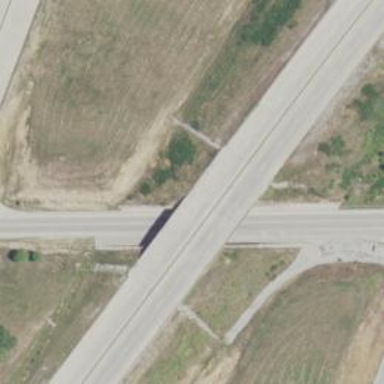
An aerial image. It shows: Bridge over trunk highway expressway.